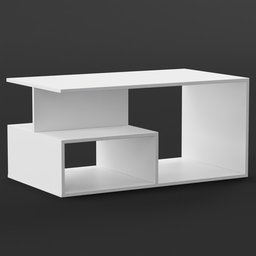
Label: furniture